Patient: sex M, age 71
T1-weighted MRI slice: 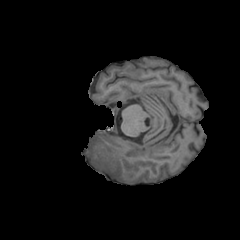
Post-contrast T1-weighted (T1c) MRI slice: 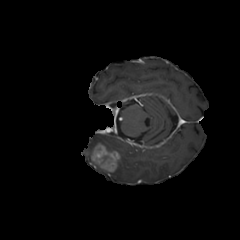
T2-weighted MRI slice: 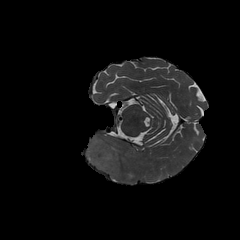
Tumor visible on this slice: yes
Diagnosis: Glioblastoma, IDH-wildtype
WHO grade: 4